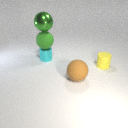
large green metal sphere above small cyan metal cylinder